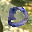
Label: 0